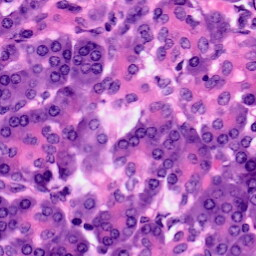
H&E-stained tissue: Pancreatic